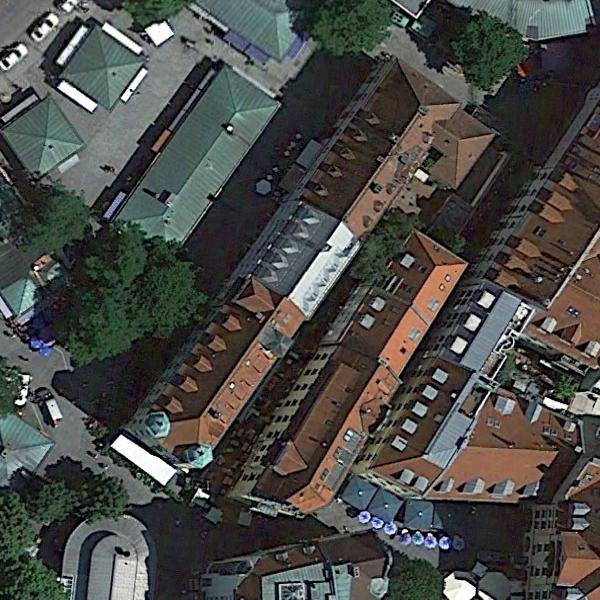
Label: Church